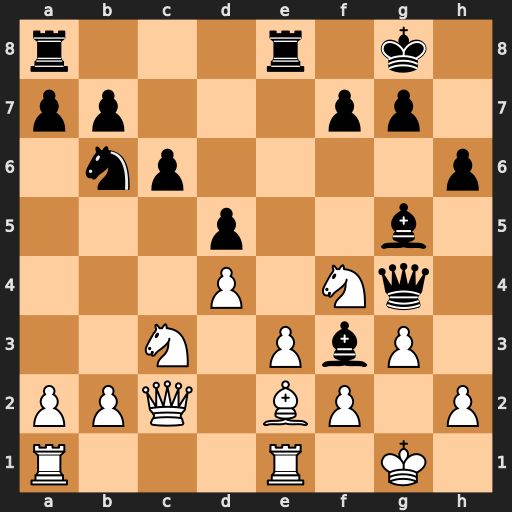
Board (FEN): r3r1k1/pp3pp1/1np4p/3p2b1/3P1Nq1/2N1PbP1/PPQ1BP1P/R3R1K1
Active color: w
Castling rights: -
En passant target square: -
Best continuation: h3 Bxe2 hxg4